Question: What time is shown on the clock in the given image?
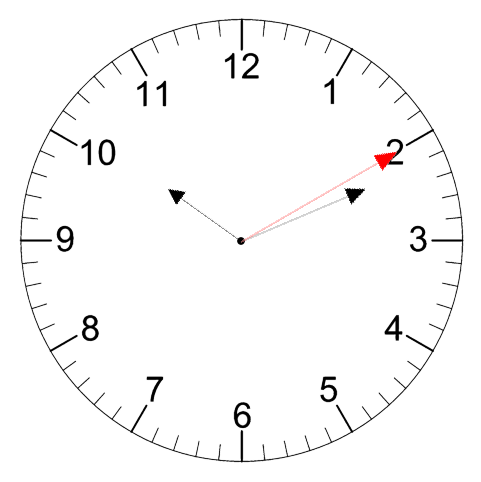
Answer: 10:11:10